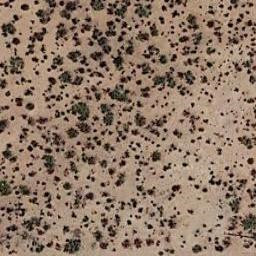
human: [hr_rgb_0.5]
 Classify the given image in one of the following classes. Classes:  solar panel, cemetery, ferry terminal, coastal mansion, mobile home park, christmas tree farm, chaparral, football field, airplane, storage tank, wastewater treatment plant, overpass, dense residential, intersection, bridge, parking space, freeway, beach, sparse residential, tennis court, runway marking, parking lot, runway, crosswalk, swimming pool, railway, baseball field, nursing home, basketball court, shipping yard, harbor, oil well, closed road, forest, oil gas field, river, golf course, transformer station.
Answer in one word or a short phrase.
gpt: chaparral